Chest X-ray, PA view. Patient: 64 years old, sex M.
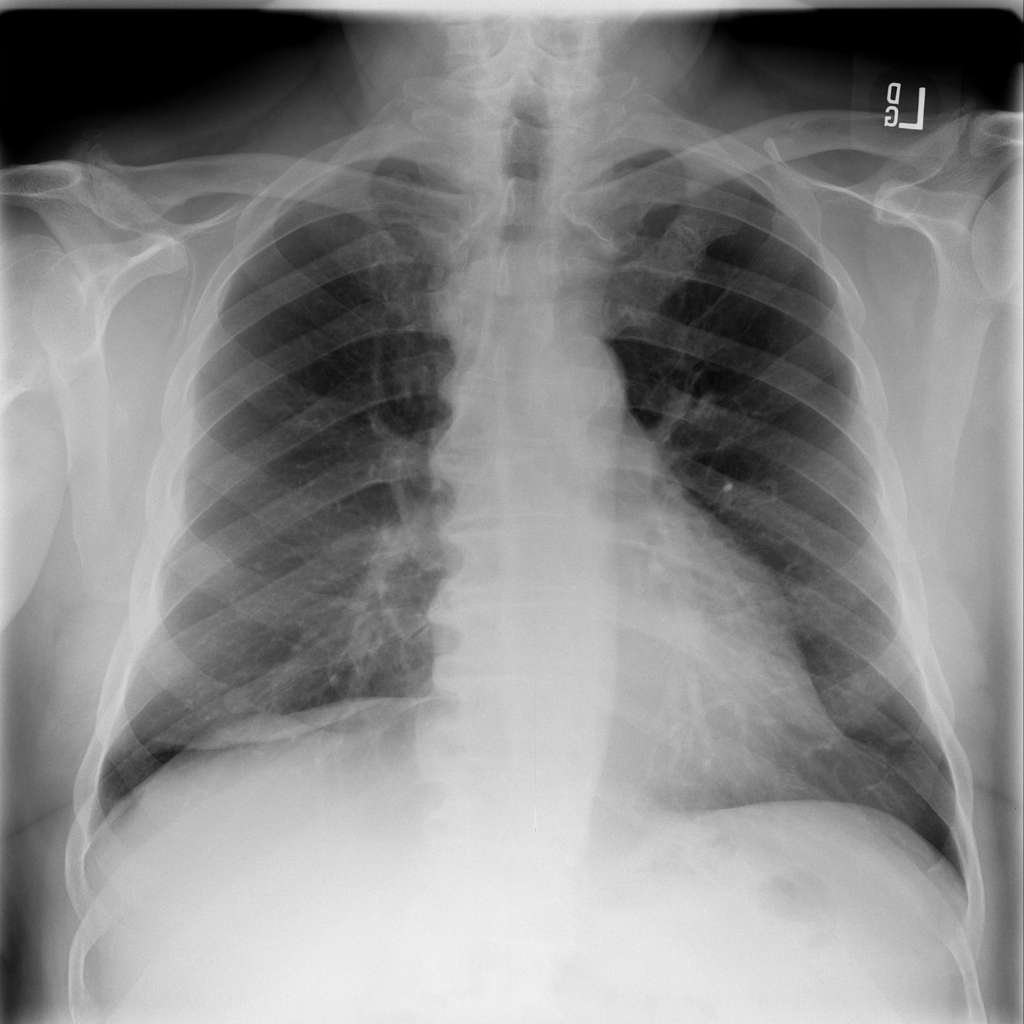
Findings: No Finding